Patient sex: M
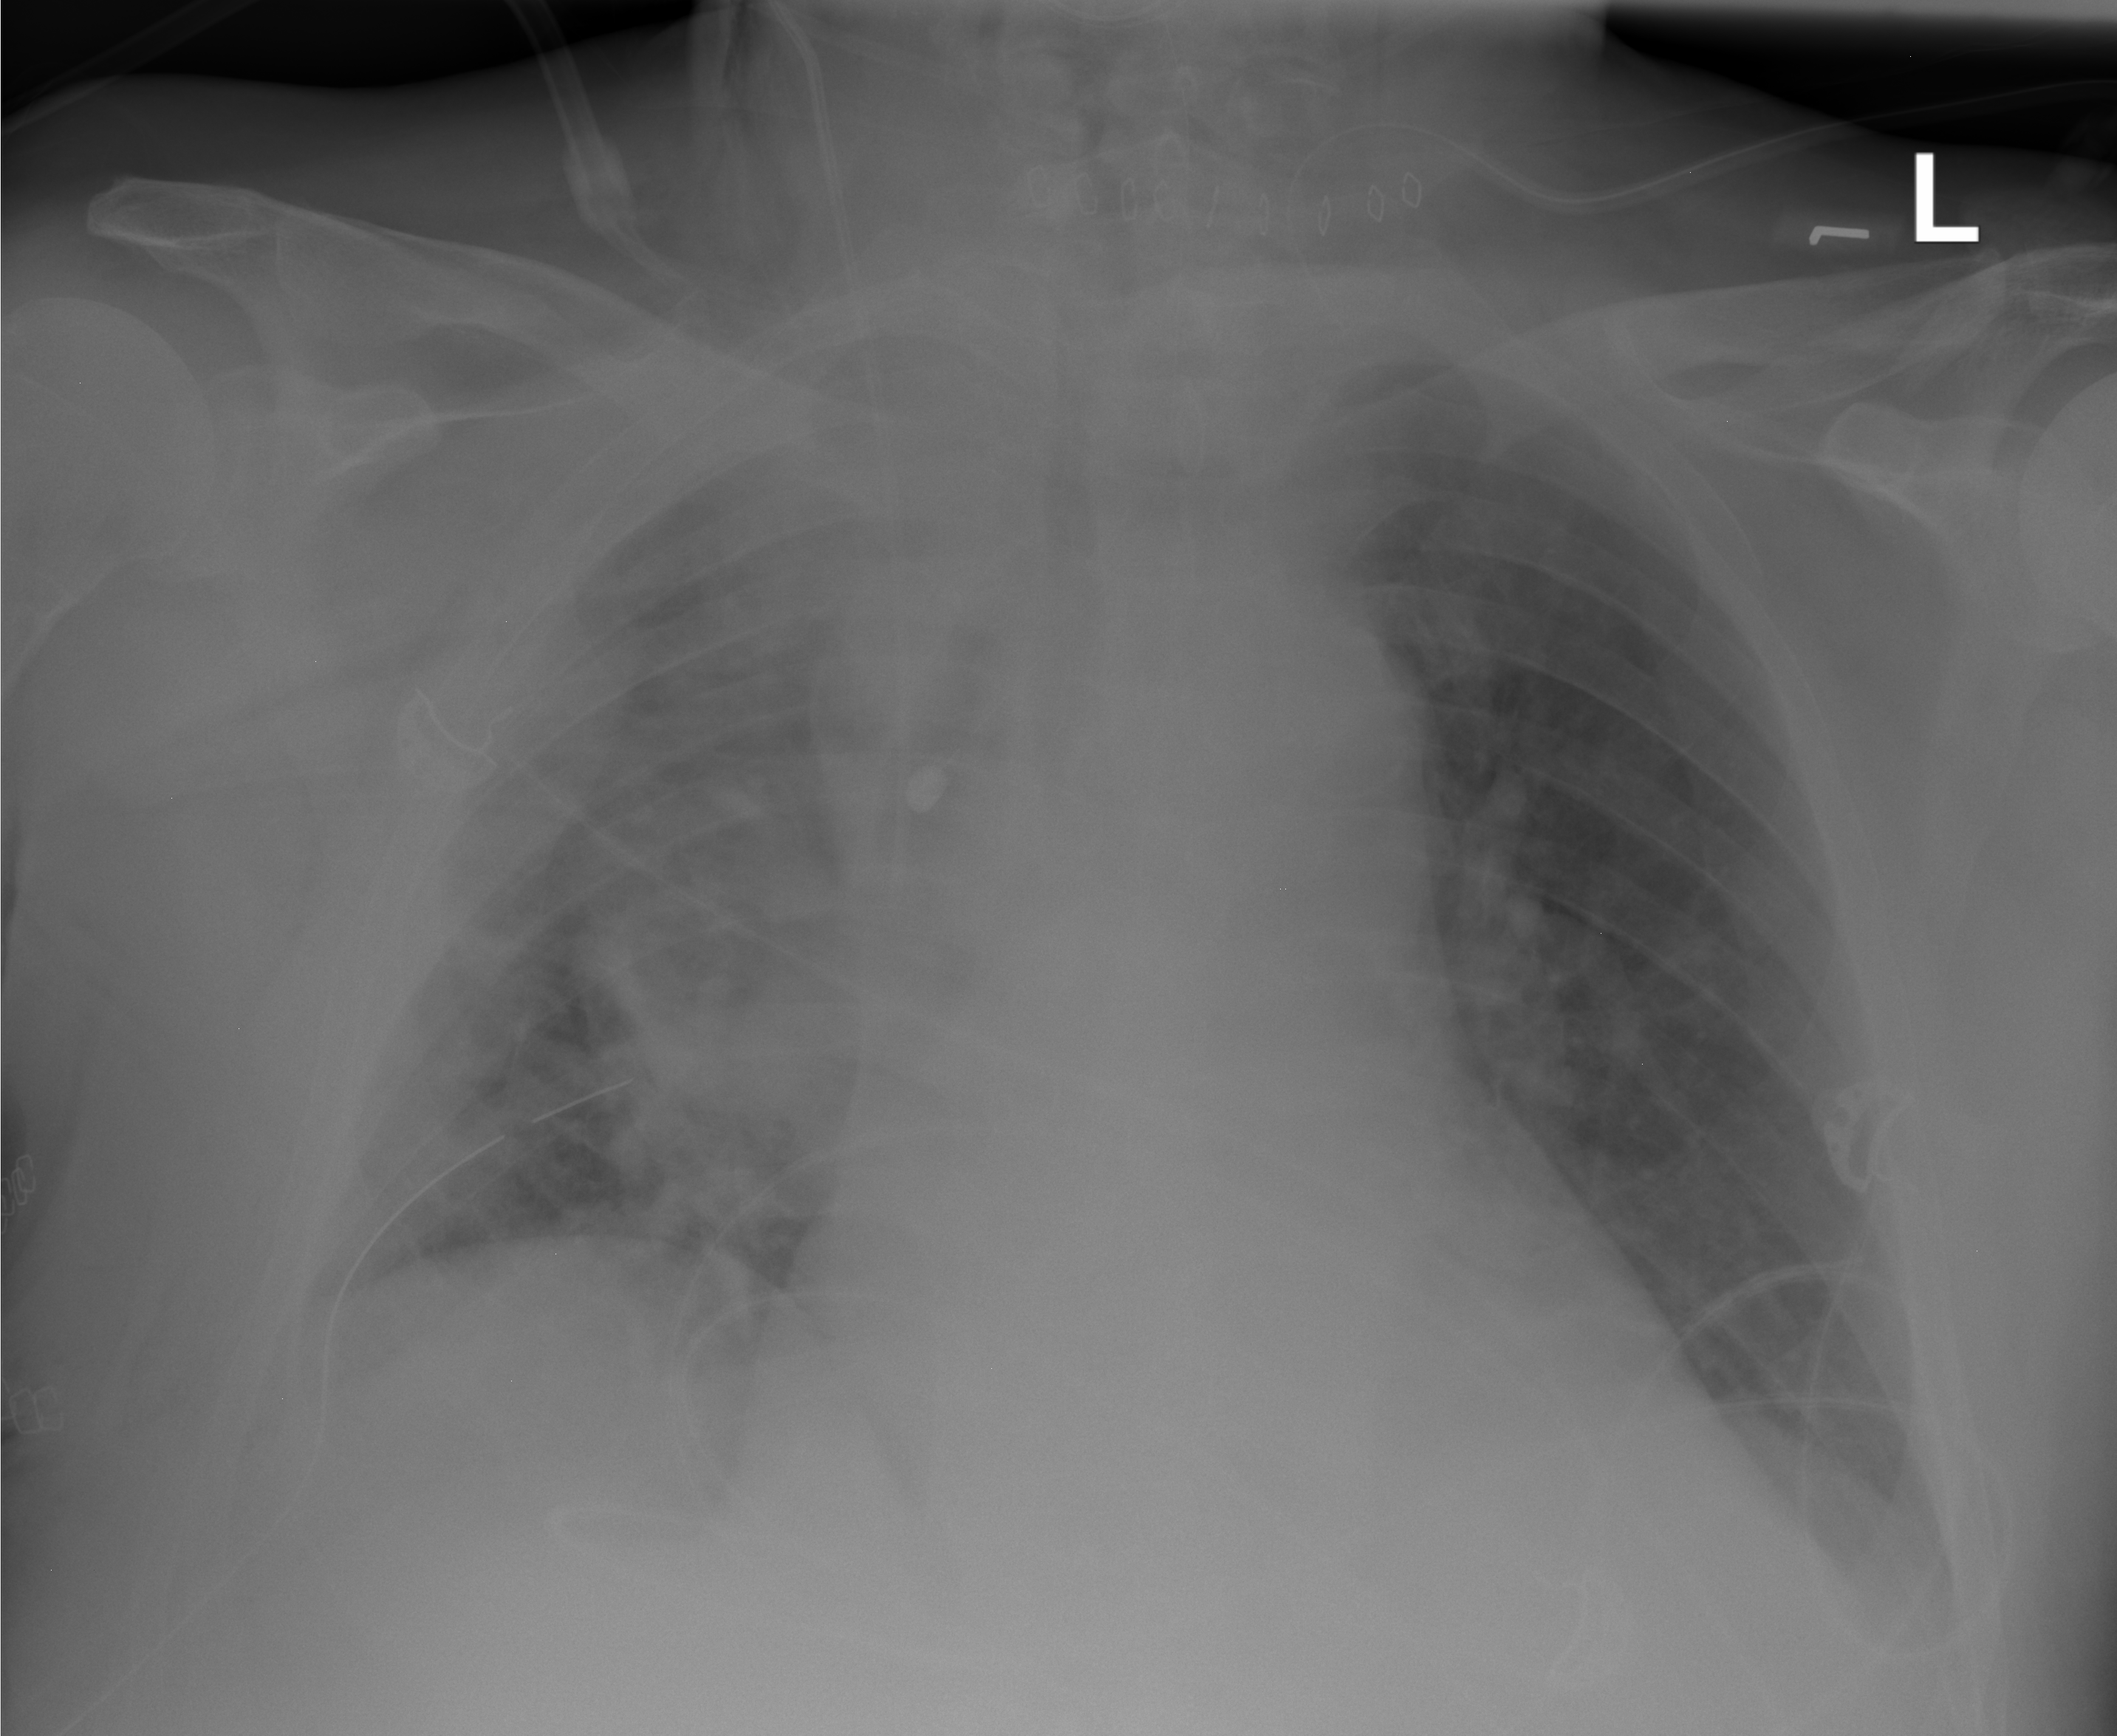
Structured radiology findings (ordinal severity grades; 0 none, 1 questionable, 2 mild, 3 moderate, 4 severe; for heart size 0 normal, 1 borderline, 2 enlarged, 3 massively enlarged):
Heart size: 1
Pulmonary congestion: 1
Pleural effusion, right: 2
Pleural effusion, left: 1
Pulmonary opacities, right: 0
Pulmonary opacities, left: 0
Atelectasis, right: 3
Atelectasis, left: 1